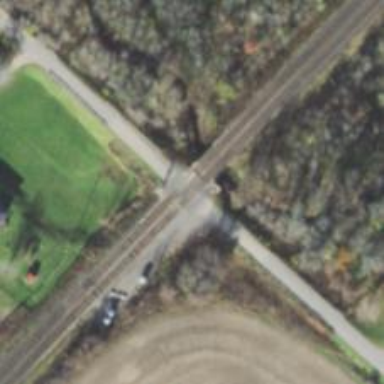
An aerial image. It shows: Level crossing with lights and barriers.